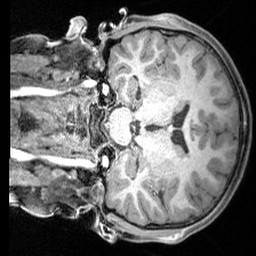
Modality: T1w
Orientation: coronal
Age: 9
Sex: male
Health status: ill
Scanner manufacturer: siemens
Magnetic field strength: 3 T
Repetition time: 1.6 s
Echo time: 0.00179 s